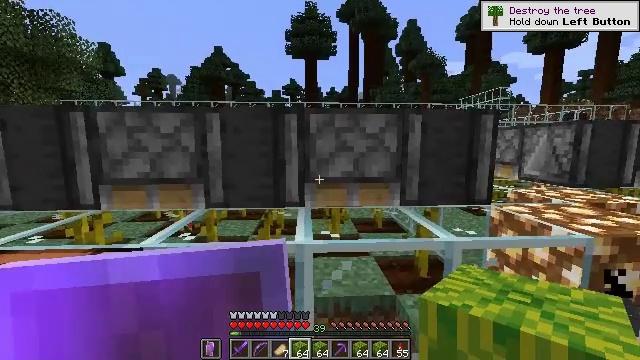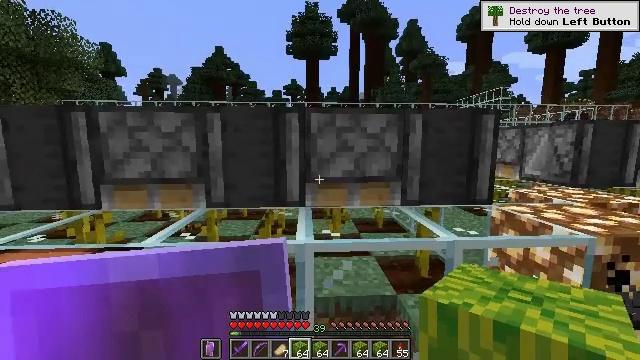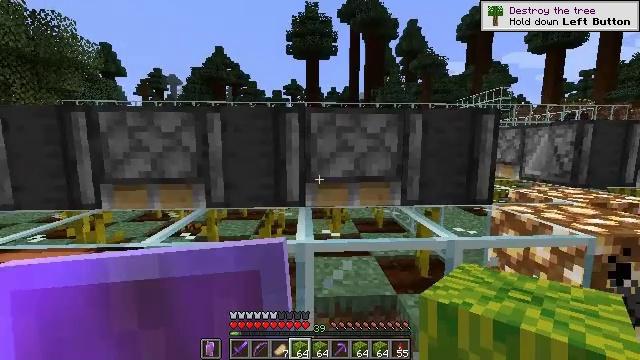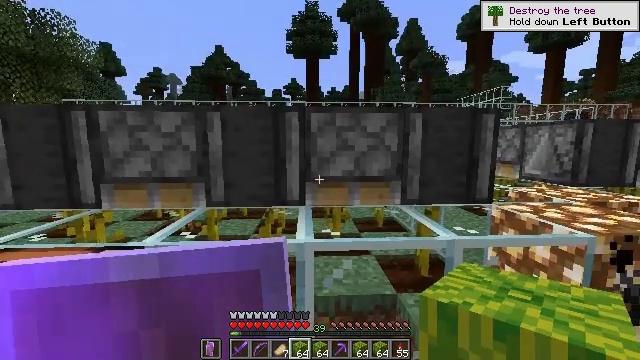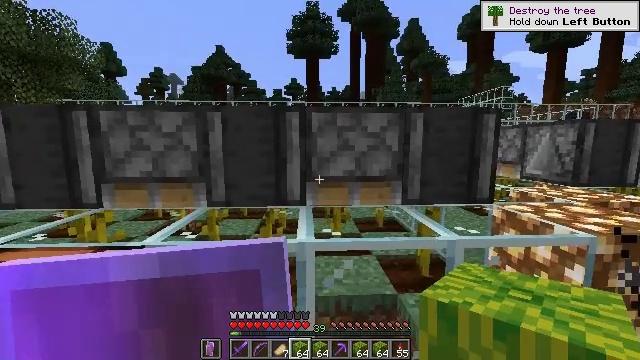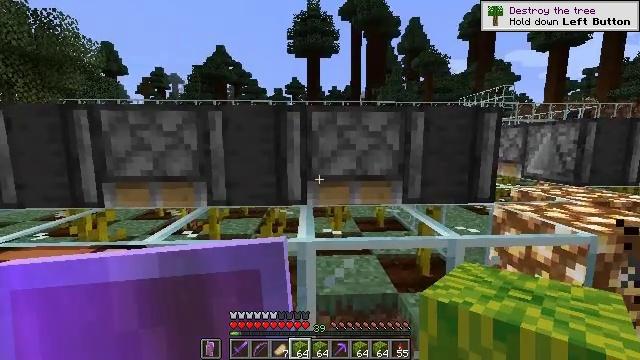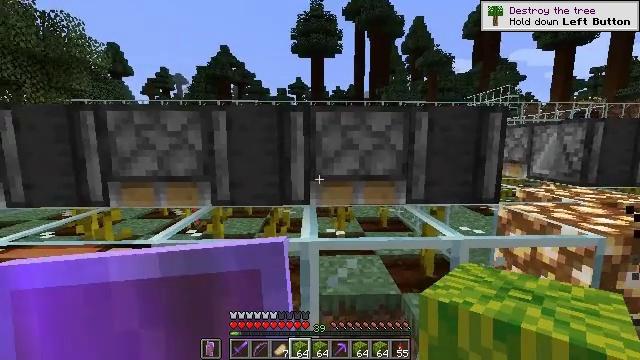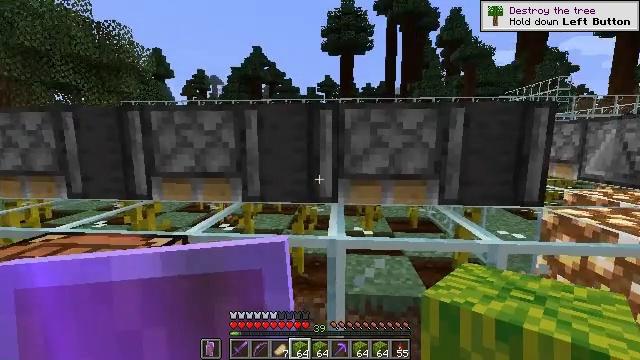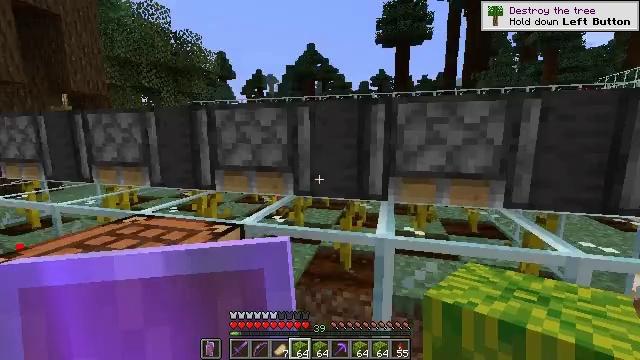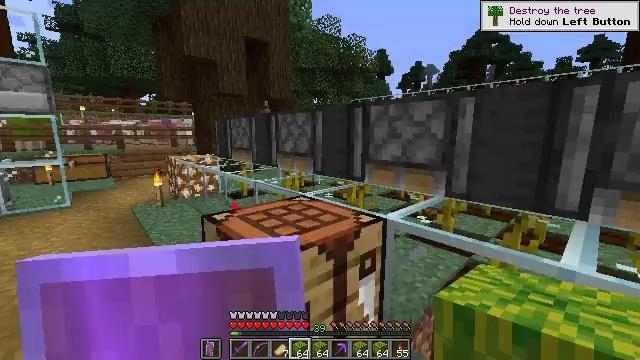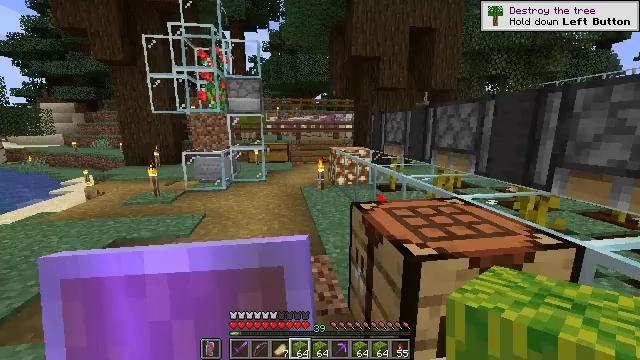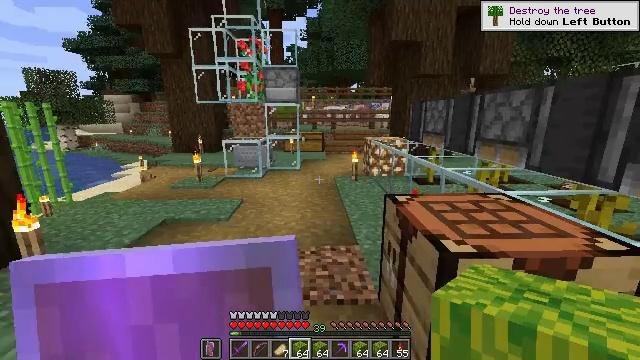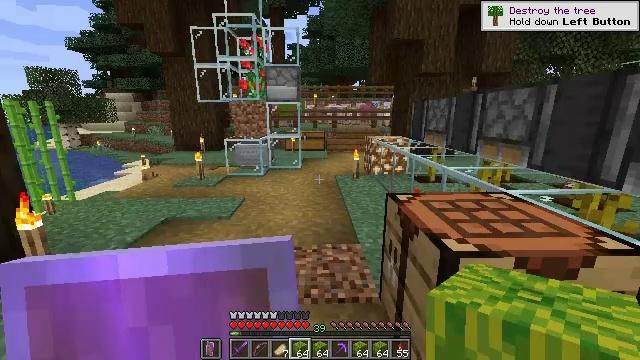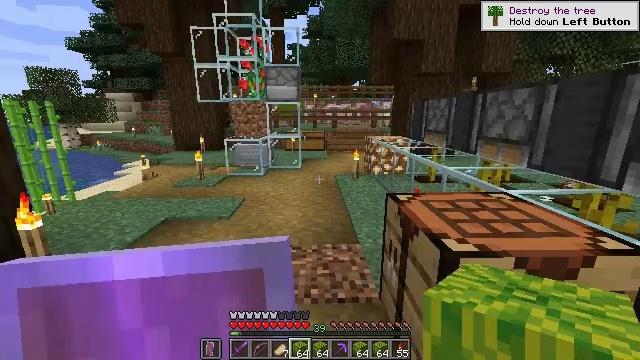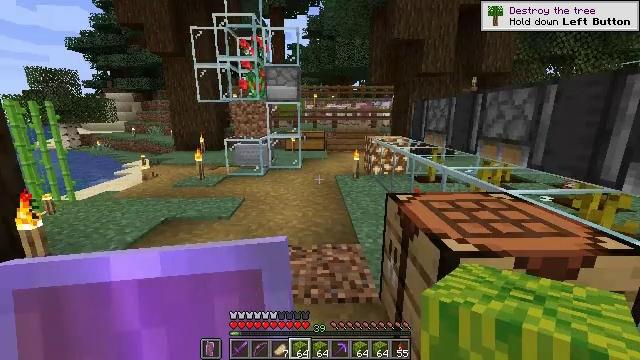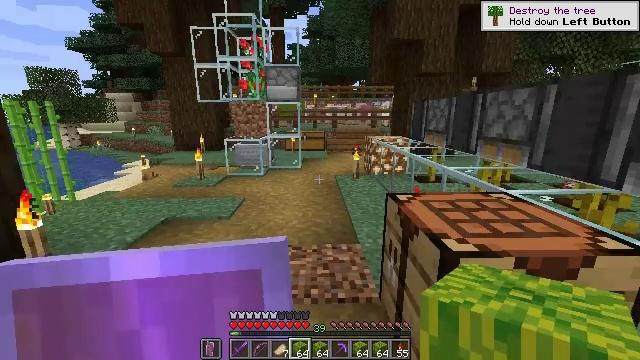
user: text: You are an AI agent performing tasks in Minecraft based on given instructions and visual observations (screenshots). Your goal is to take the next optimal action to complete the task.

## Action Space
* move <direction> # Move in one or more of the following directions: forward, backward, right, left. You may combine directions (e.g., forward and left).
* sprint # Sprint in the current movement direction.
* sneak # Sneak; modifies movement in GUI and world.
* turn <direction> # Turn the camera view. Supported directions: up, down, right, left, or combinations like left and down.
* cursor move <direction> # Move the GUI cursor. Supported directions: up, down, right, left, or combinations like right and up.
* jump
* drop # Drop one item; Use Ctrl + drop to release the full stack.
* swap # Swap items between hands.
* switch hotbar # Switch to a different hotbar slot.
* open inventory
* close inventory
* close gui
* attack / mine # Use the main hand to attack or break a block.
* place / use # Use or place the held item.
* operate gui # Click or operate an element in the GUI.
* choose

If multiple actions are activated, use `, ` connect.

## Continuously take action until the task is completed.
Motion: motion action
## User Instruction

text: Mine block crafting table.
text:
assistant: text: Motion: no_op
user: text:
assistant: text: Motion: no_op
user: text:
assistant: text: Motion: no_op
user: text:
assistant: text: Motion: no_op
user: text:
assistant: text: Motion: no_op
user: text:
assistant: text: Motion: no_op
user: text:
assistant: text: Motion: turn left
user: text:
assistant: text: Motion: turn left
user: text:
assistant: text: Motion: turn left and down
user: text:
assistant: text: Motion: turn left and down
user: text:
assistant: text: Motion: turn left and down
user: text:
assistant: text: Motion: no_op
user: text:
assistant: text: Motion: no_op
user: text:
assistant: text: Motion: no_op
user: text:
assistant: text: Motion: no_op
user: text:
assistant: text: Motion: no_op
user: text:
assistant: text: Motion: no_op
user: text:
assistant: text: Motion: no_op
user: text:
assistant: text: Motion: move forward, turn right and down
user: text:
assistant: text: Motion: move forward, turn right and down
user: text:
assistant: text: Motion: move forward, turn right and down
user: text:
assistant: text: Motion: move forward, turn right and down
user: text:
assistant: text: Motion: move forward, turn right and down
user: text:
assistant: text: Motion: move forward, turn right and down
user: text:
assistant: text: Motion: move forward, turn right and down
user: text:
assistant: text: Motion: move forward
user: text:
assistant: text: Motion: no_op
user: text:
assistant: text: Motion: no_op
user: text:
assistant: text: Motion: no_op
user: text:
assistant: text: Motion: no_op